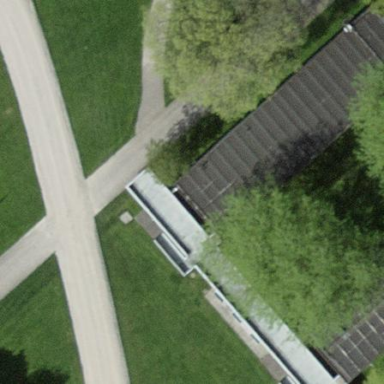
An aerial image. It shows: Civic building.